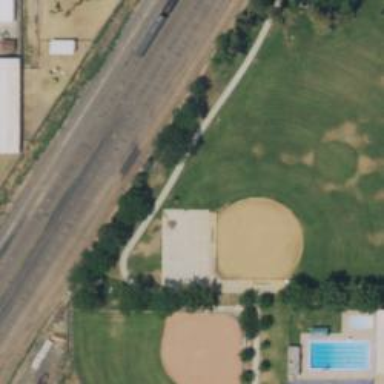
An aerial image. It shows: Softball pitch for leisure land activities.